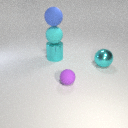
large cyan metal cylinder below large blue rubber sphere